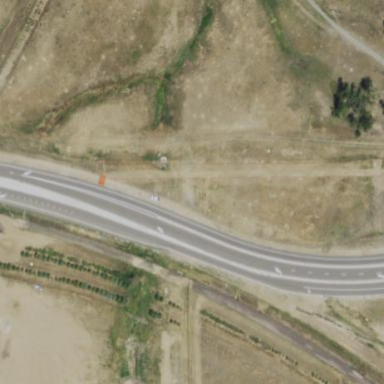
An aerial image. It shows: Kerb barrier.